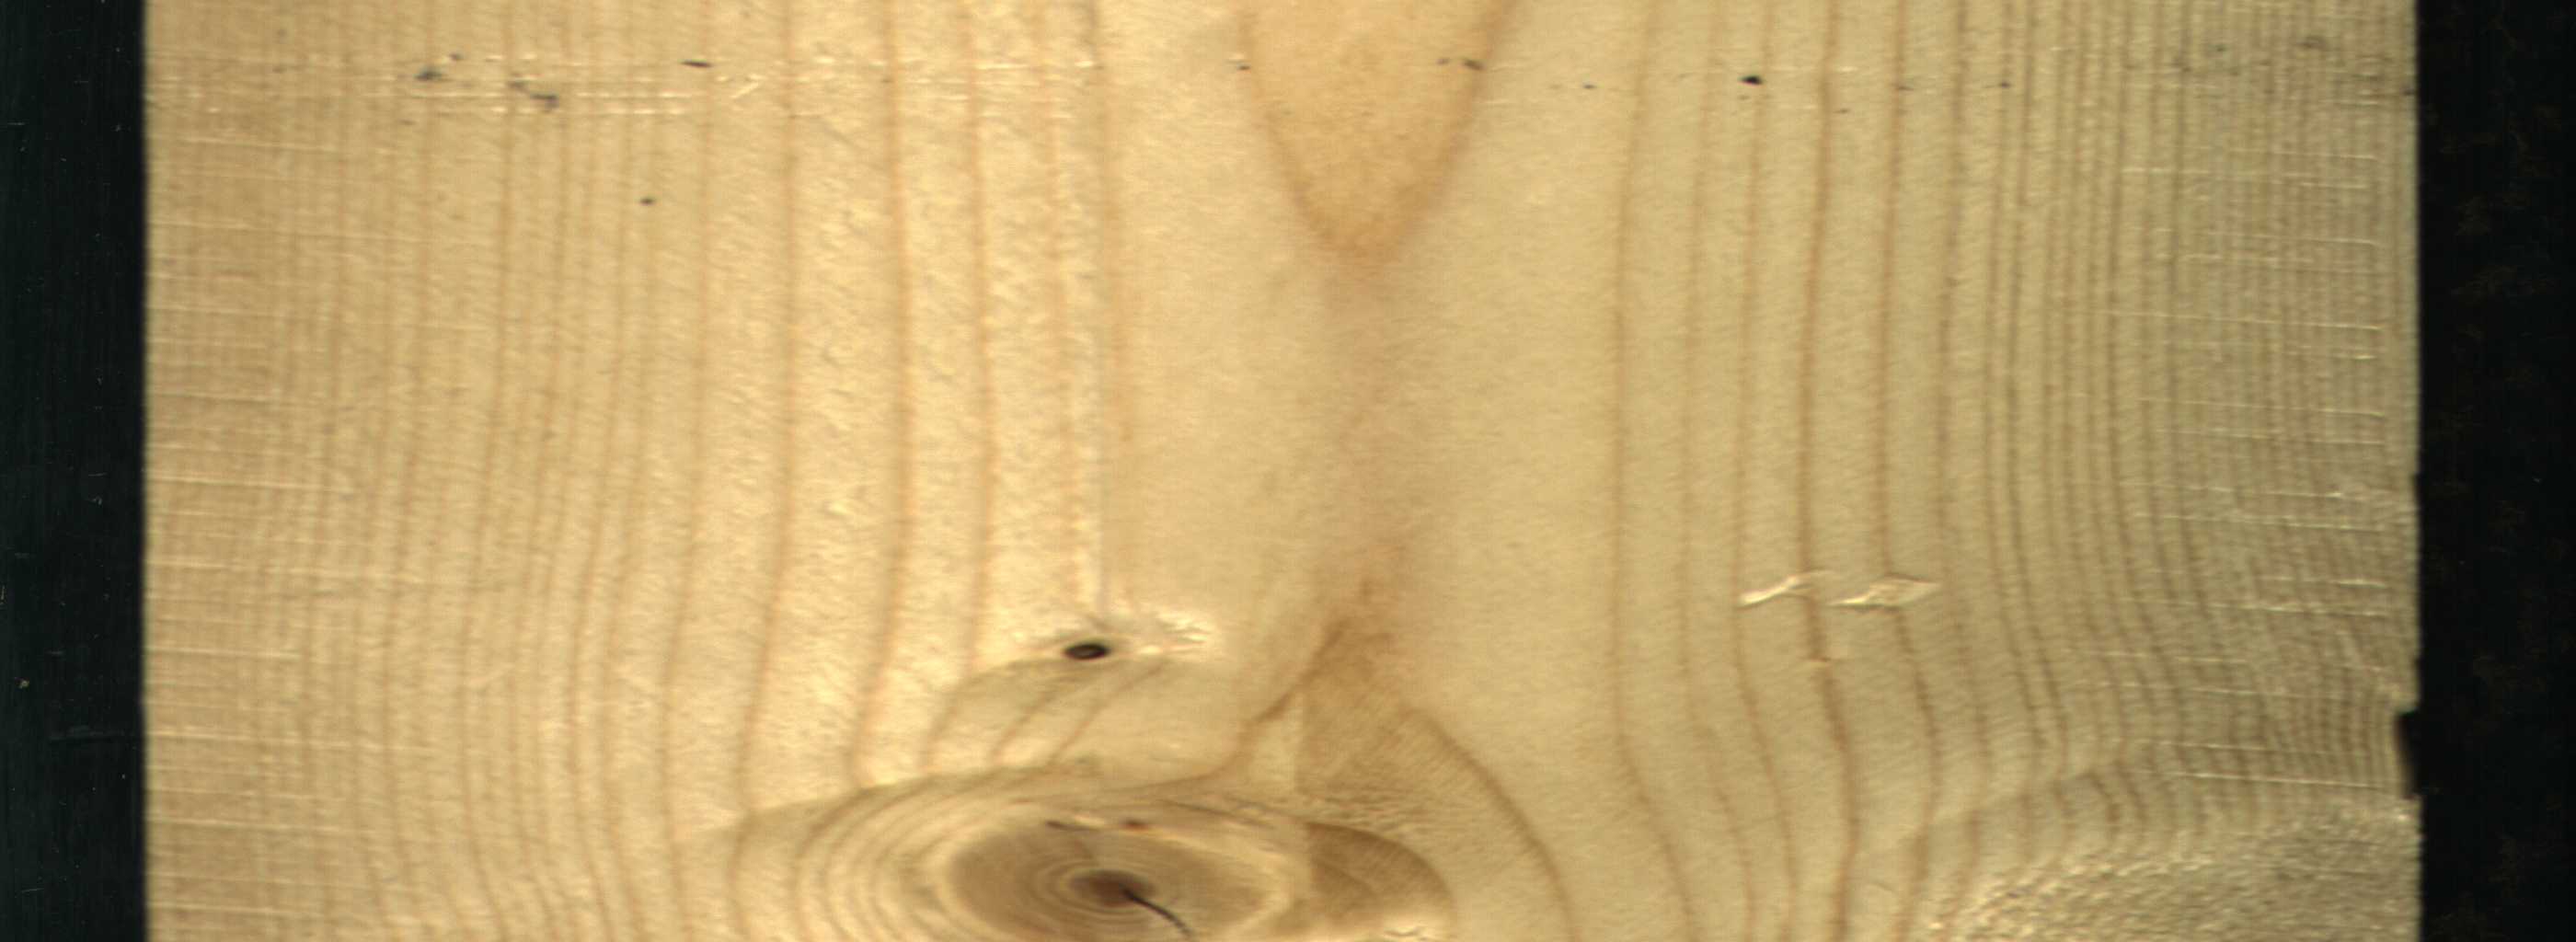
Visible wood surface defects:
knot_with_crack
Dead_Knot